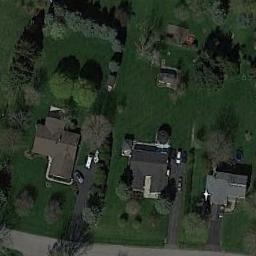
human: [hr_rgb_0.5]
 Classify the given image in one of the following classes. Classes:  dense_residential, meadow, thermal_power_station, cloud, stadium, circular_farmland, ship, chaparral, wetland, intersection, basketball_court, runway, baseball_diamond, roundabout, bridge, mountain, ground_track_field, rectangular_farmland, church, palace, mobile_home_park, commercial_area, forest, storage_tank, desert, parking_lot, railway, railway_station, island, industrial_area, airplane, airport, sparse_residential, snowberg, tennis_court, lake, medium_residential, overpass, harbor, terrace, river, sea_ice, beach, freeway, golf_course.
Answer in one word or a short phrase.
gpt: medium_residential